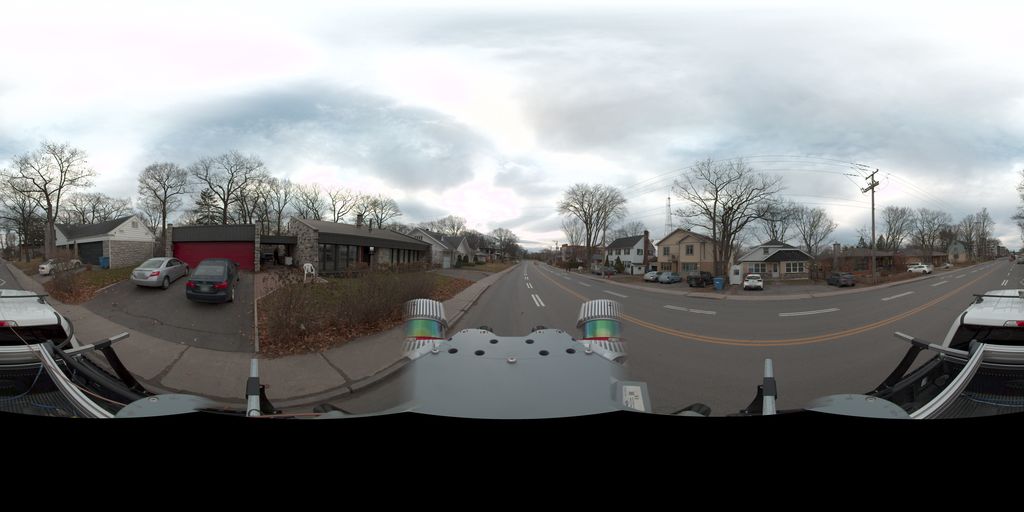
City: quebec_city